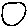
Label: circle